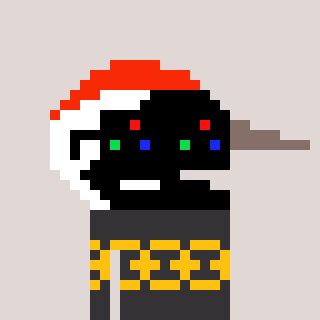
a pixel art character with square black sunglasses, a crane-shaped head and a grayscale-colored body on a warm background